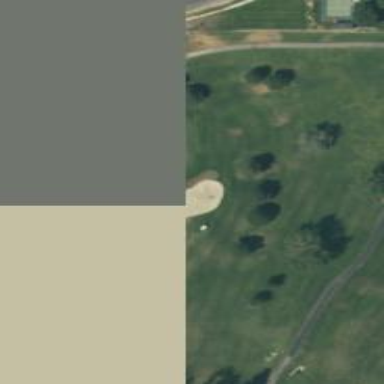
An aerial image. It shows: Golf hole.